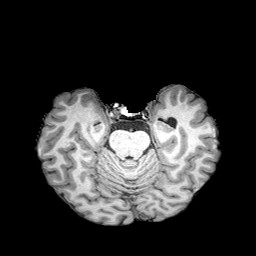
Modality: T1w
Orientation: coronal
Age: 53
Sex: male
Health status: healthy